Question: ### Problem and nearby solution image:

Problem: A mesh equally distant from each node. Each small node of grid is a circle(fig: grey circle) of radius r, if we make any circle(fig:blue color) then how can we make a set of that circle having upper(fig:red circle) and lower bound(fig:red circle). Basically we need to find upper bound radius, and lower bound radius.
Value known are:
1. Radius of small circle(grey) r.
2. Distance between two grey circle/node_of_grid from center to center = 4 X r.
3. Radius of big circle (blue) rb. //this may vary but will be in multiple of r. In this figure case is diameter d = 2(20 x r).
4. Center of big circle can only be center of small circle.
How can i find the radius of upper circle and lower circle. Each blue small circle who comes within the big circle circumference should come under upper bound and vice versa for lower bound.
Currently i came up with this solution which is incorrect :
unpper_bound_radius = rb + (r + (rb/(3.<PHONE> * 2r)))
lower_bound_radius = rb - (r + (rb/(3.<PHONE> * 2r)))
Thanks
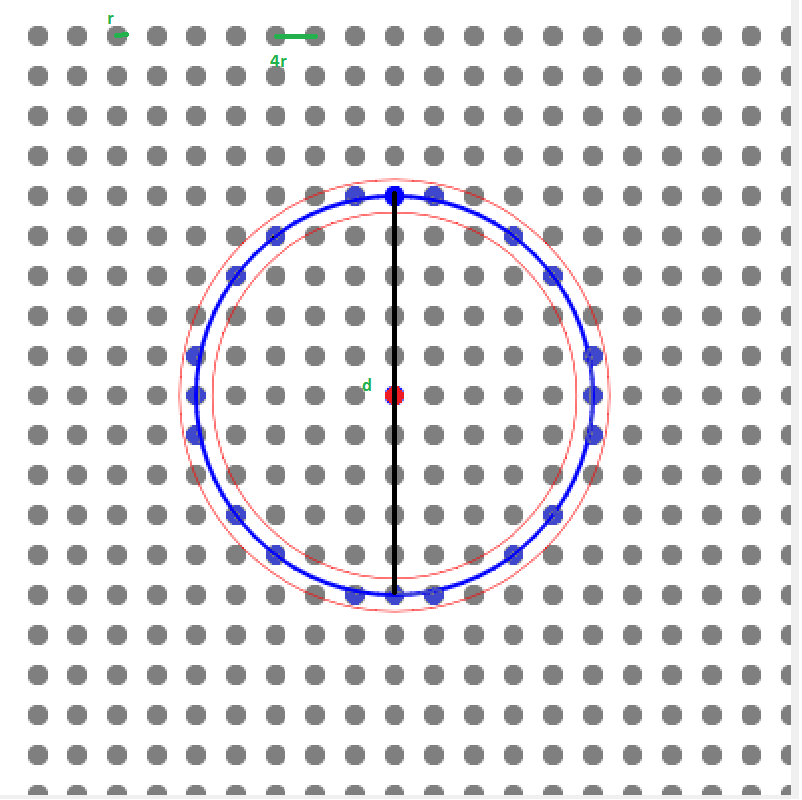
Answer: If you're looking for an algorithm to decide which grey dots intersect with the blue circle, and calculate the radius of the boundaries that contain the selected grey dots, you could do something like this:
- - - 'rb-r''rb+r'- 'distance - r''distance + r'- -
<URL>
Example calculation:
- - - - - - -
Result: inner boundary is at 5x4r-r, outer boundary is at 5.09902x4r+r.
'''
function boundaries(b) {
var i = b, o = b, x = 0, y = Math.ceil(b / 4) * 4;
while (Math.atan2(y, x) >= Math.PI / 4) {
var d = Math.sqrt(x * x + y * y);
if (d < b - 1) x += 4; // too close, go right
else if (d > b + 1) y -= 4; // too far, go down
else { // intersection
if (i > d - 1) i = d - 1; // adjust inner
if (o < d + 1) o = d + 1; // adjust outer
x += 4; // go right
}
}
return {i: i, o: o};
}
var res = boundaries(20);
document.write("inner: r&times;" + res.i + "<br>outer: r&times;" + res.o);
'''